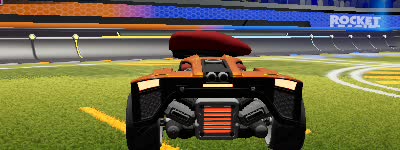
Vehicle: breakout